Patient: sex M, age 51
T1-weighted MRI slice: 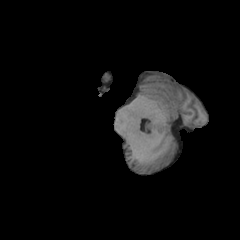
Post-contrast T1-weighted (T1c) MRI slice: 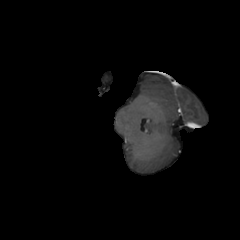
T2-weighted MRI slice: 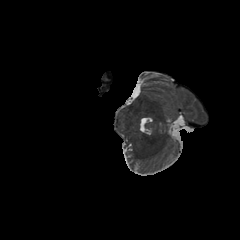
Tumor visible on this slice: no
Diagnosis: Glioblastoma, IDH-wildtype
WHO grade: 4